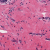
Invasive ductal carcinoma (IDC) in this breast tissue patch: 0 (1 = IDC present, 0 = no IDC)